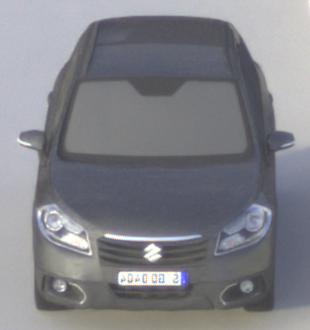
Make: Suzuki
Model: SX4 S-Cross 1.6
Detailed model: SX4 (II) S-Cross
Model produced from: 2013/10
Model produced until: 2015/08
Doors: 5
Color: gray
Road condition: dry road
Daytime: morning or afternoon
Contrast: medium contrast